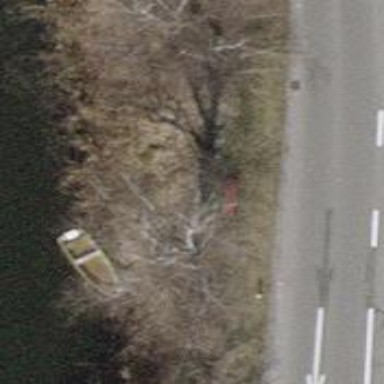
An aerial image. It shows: Red bench.